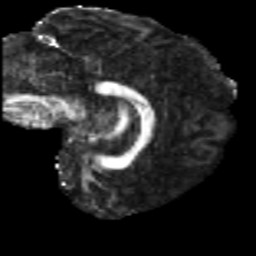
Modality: FA
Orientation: sagittal
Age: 46
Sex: male
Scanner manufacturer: siemens
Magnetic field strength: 3 T
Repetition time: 5 s
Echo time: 0.092 s